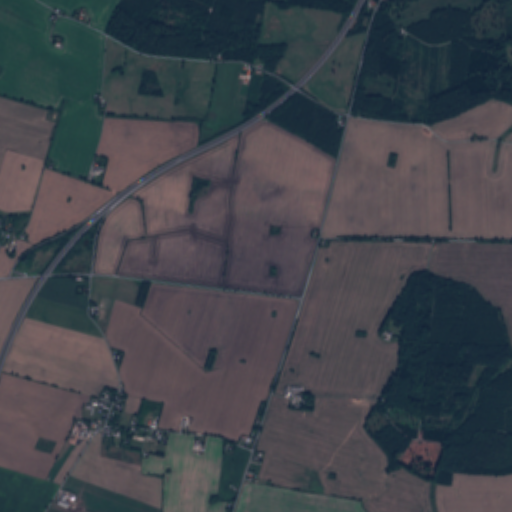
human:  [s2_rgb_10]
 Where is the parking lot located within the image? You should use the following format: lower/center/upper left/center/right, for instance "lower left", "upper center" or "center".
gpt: The parking lot is located in the center left of the image.
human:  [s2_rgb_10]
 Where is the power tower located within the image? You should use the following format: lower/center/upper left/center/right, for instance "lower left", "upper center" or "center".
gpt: The power tower is located in the lower of the image.
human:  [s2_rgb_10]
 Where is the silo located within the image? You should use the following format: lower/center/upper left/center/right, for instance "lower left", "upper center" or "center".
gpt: The silo is located in the lower left of the image.
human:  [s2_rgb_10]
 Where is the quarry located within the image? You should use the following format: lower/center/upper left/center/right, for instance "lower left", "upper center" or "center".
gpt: There is no quarry in the image.